Question: Created mvc 4 application.currently In that Application I'm loading thousands of records using client side pagination.
this is how I do it
1. Using select all Linq query I'm selecting all the recodes in that table
2. Then using jquery tablesorter plugin its deviding all those records in to 10 by 10 chunks , showing those results page by page
here a picture of it

Since this is large set of data its taking too much time to load.There for I decided to do this using server side pagination.
but I have no idea to achieve this , could you suggest me a way to do this using jquery table sorter (without using jquery Data table)
This is controller class
'''
public ActionResult Index()
{
return View(db.table_name.ToList());
}
'''
This is how I used jquery table sorter plugin
'''
<script type="text/javascript">
$(function () {
$("#table-hover")
.tablesorter({
widthFixed: true,
serverSideSorting: false
})
.tablesorterPager({
container: $("#pager"),
size: $(".pagesize option:selected").val()
});
});
</script>
'''
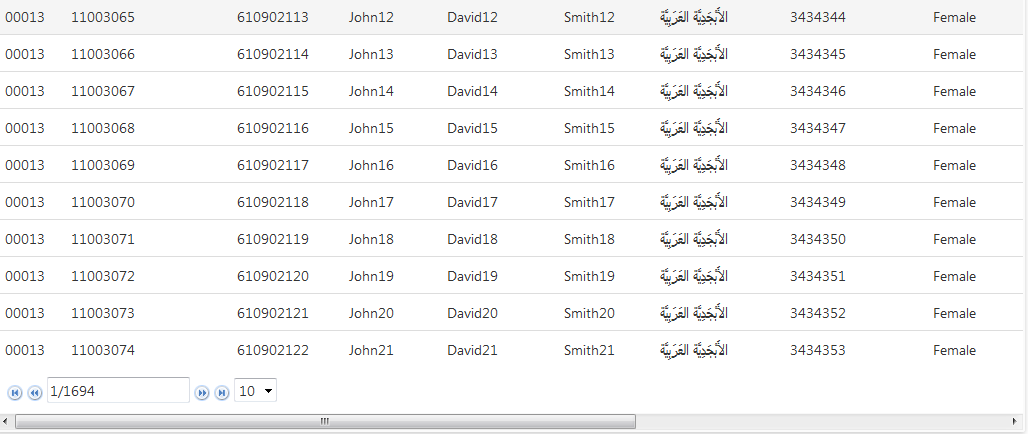
Answer: I suggest using Troy Goode's <URL>, also you can do this manually yourself but that would be reinventing the wheel.